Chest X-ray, PA view. Patient: 40 years old, sex M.
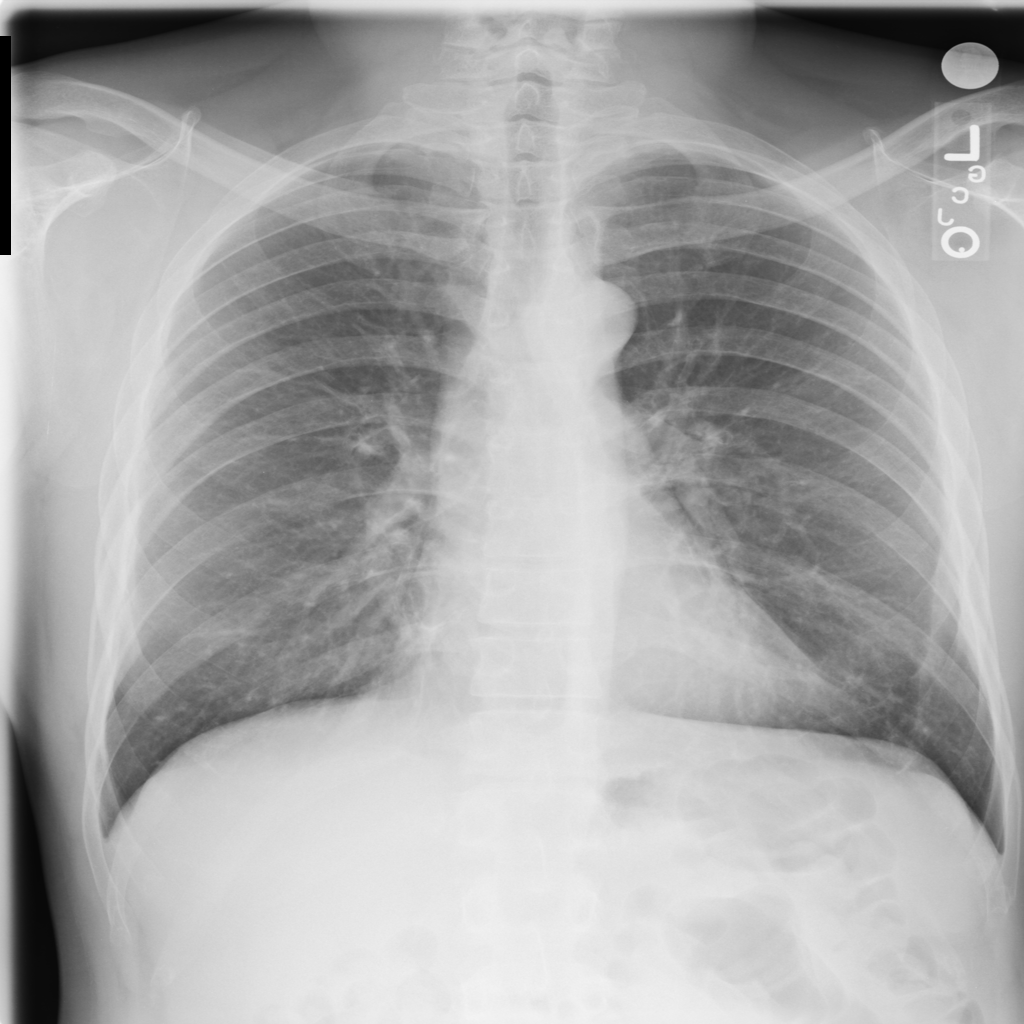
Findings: No Finding